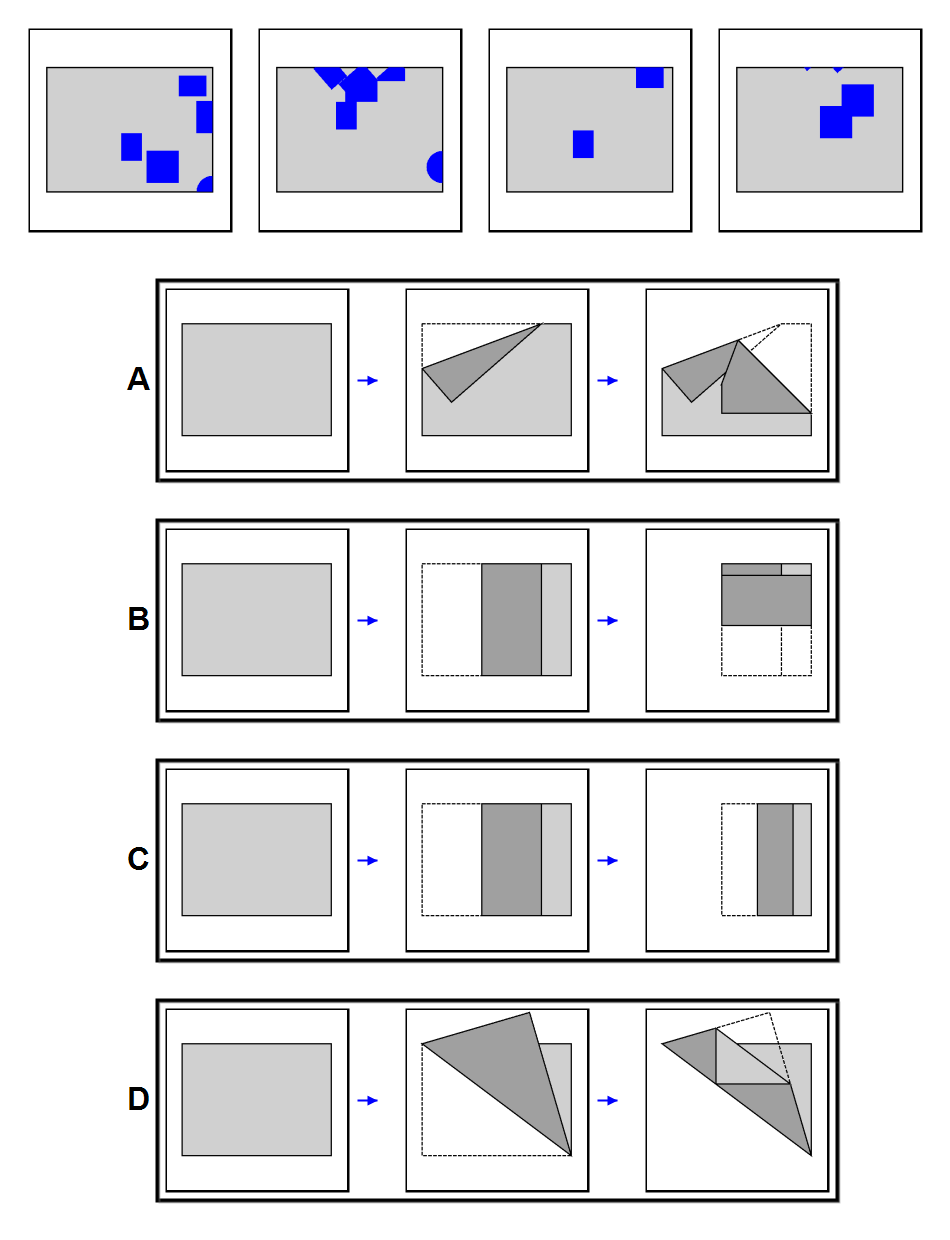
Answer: A